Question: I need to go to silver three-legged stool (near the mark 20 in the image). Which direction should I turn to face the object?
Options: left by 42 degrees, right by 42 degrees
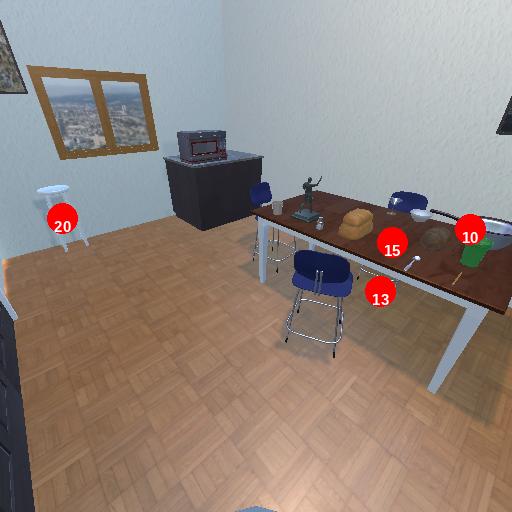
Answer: left by 42 degrees